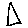
Label: triangle